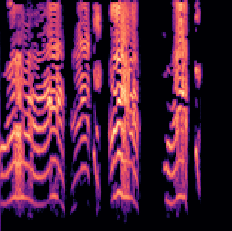
Sound class: Baby cry